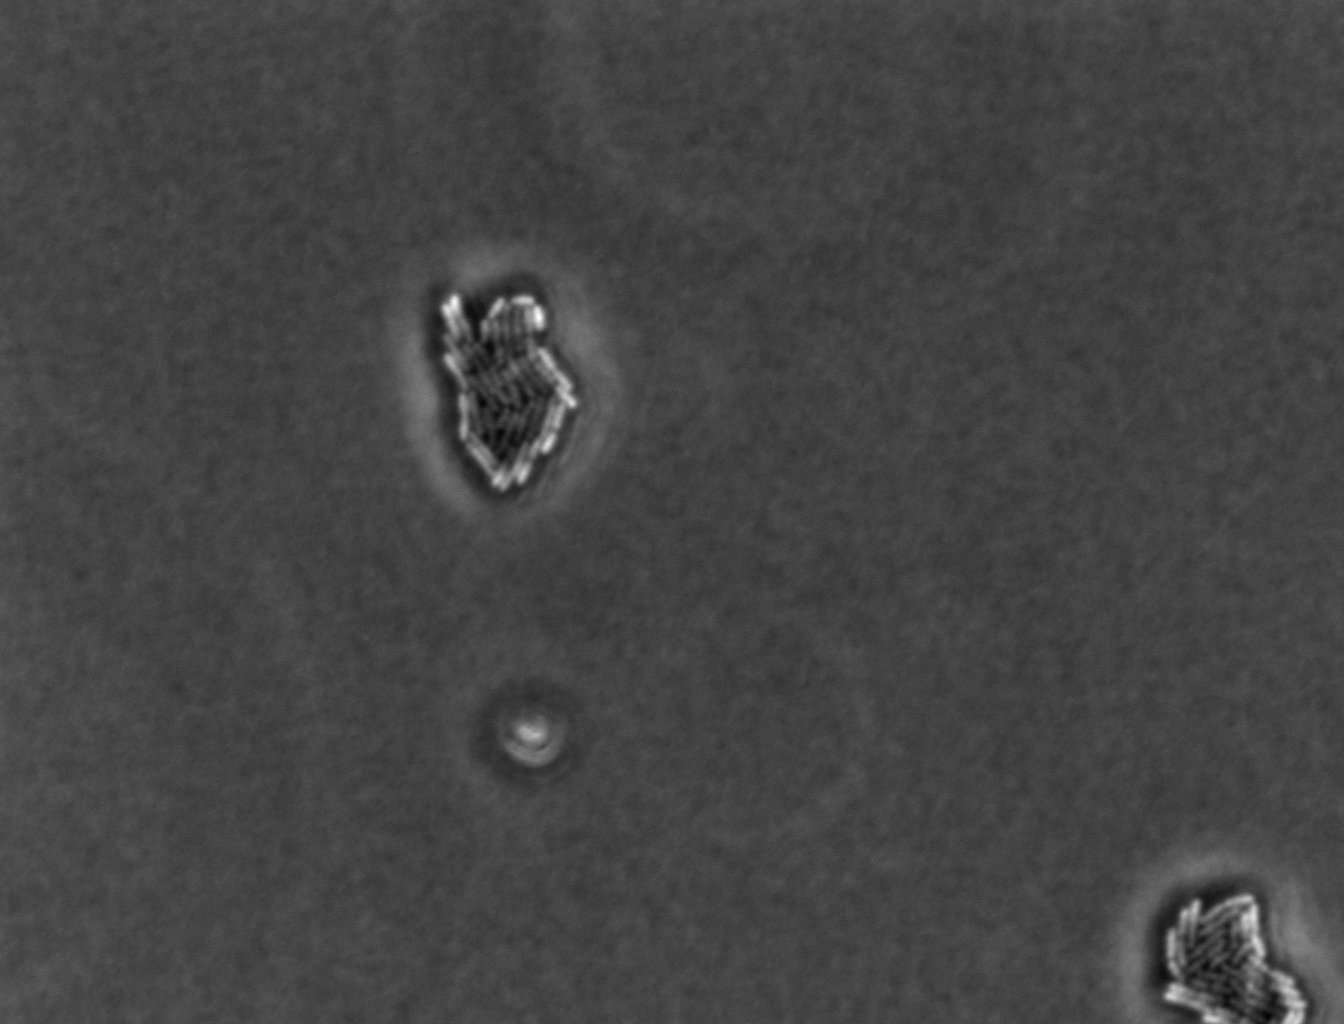
various_fewshot